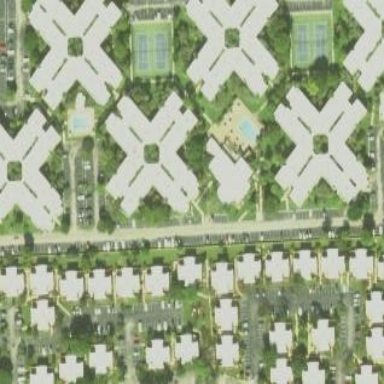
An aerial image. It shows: Condominium within residential area.